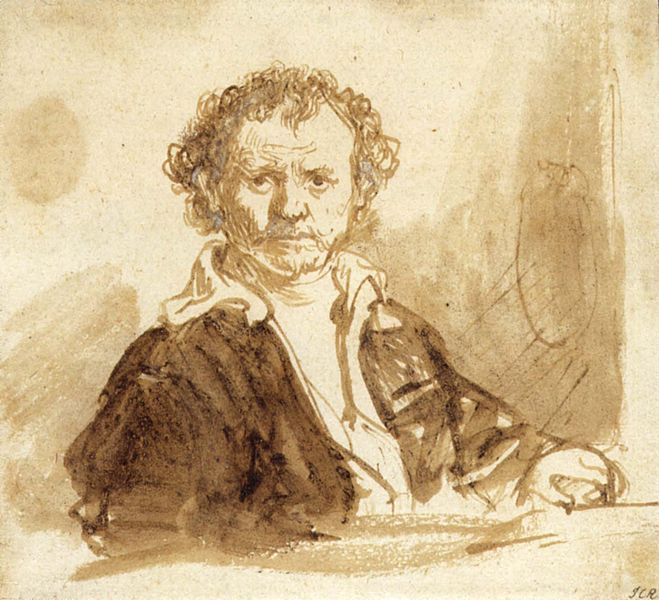
Titel: Selbstbildnis, sitzend
Künstler: Harmensz van Rijn Rembrandt
Institution: Berlin, Kupferstichkabinett
Schlagwörter: gemälde, hand, kopf, mann, haar, raum, skizze, tisch, zeichnung, zimmer, blick, bart, hemd, jacke, falten, gesicht, kragen, portrait, porträt, haare, locken, papier, studie, maler, tusche, wirr, bleistift, stift, portät